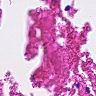
Metastatic tissue present: no